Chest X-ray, PA view. Patient: 31 years old, sex M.
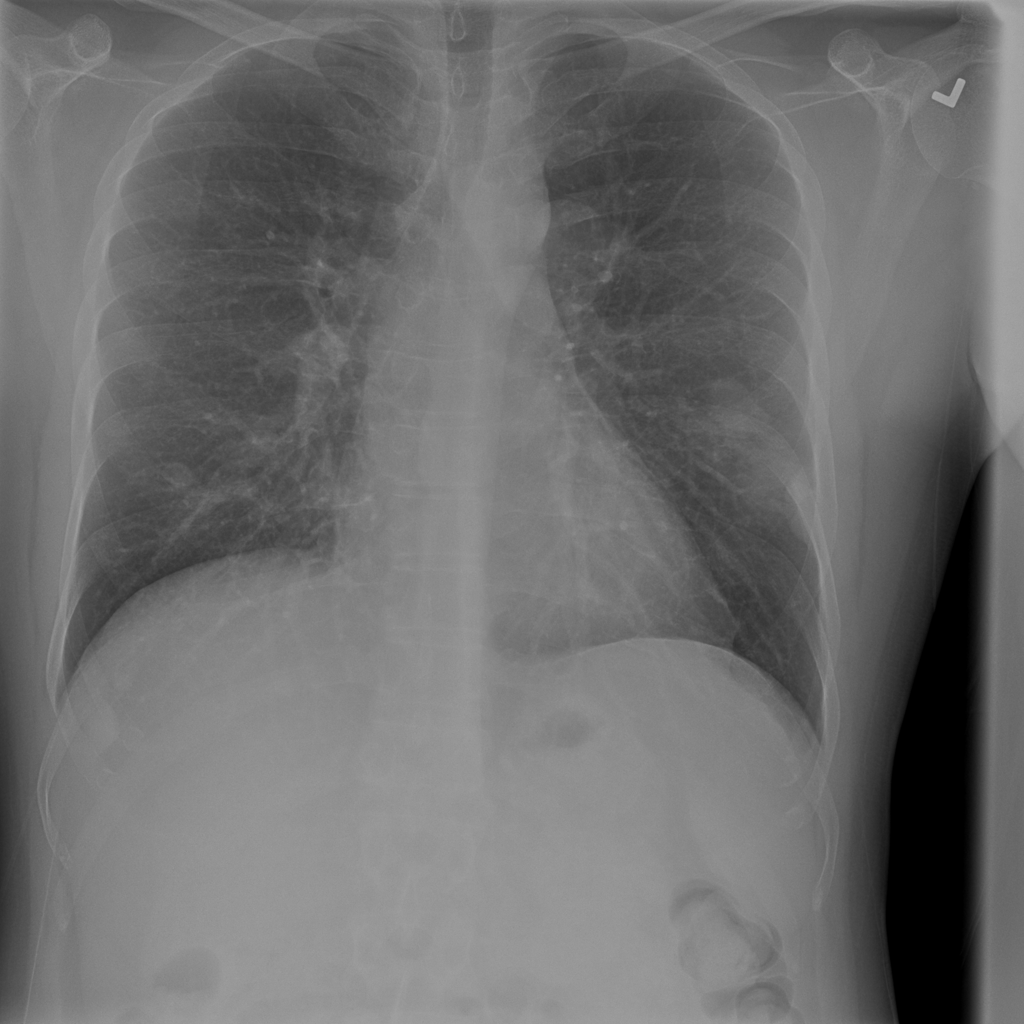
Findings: Mass